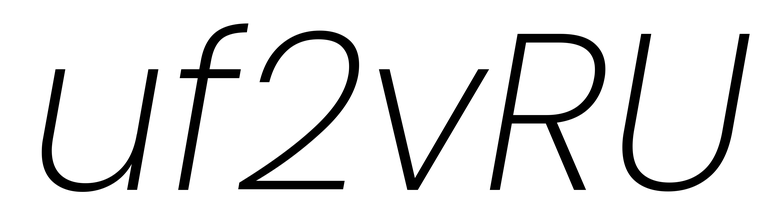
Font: Poppins-ExtraLightItalic